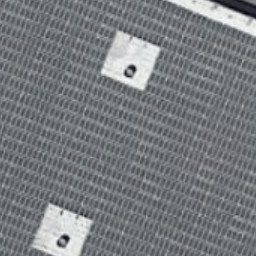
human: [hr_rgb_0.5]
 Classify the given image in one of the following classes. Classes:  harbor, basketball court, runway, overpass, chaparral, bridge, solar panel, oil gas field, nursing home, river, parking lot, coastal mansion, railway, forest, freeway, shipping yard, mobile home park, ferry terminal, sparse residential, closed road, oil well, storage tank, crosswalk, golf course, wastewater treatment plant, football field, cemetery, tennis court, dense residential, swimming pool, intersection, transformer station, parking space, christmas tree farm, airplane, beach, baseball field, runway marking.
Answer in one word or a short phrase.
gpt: solar panel